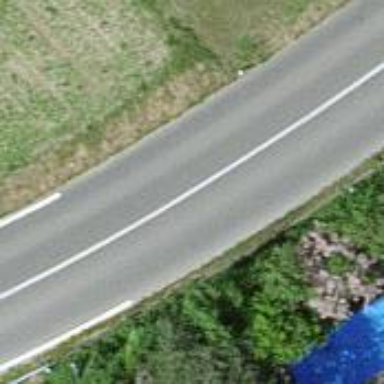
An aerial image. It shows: Secondary road with asphalt surface.